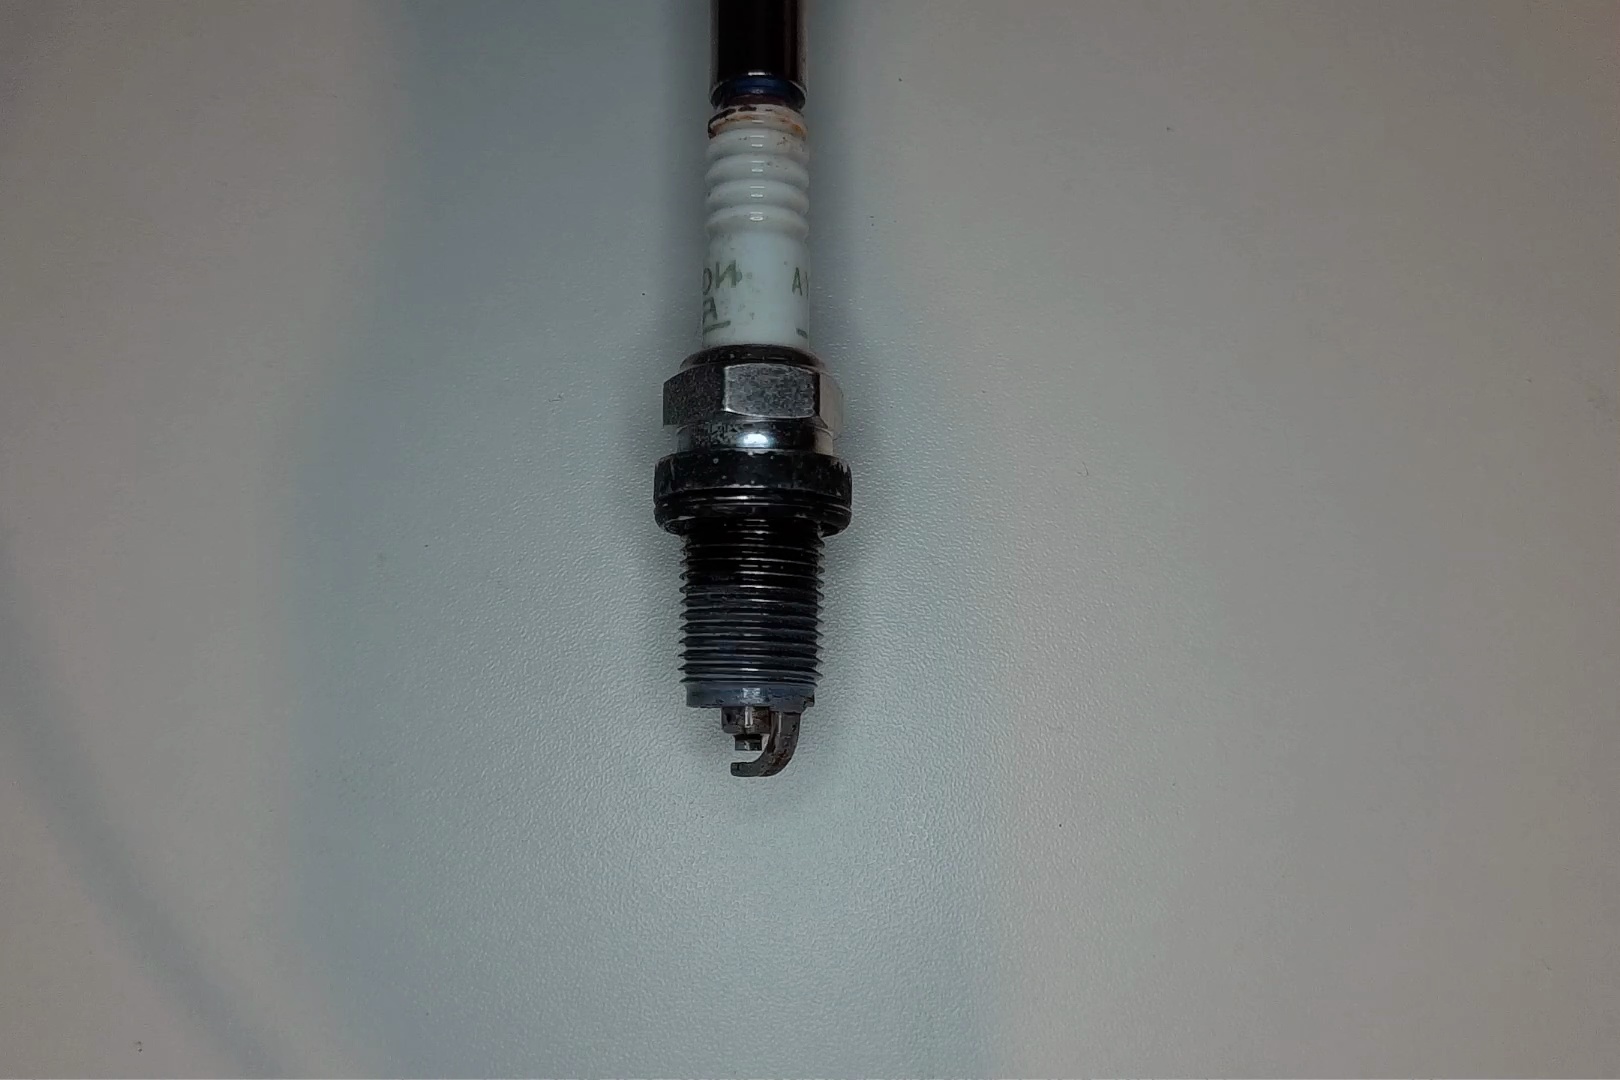
Label: anomaly